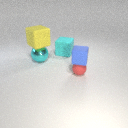
large cyan rubber cube to the right of large cyan metal sphere